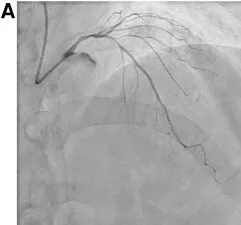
(A) Baseline invasive coronary angiogram, illustrating a spastic left coronary with organic stenosis at the proximal part of the left anterior descending coronary artery and diagonal branch.
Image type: radiology (x_ray)